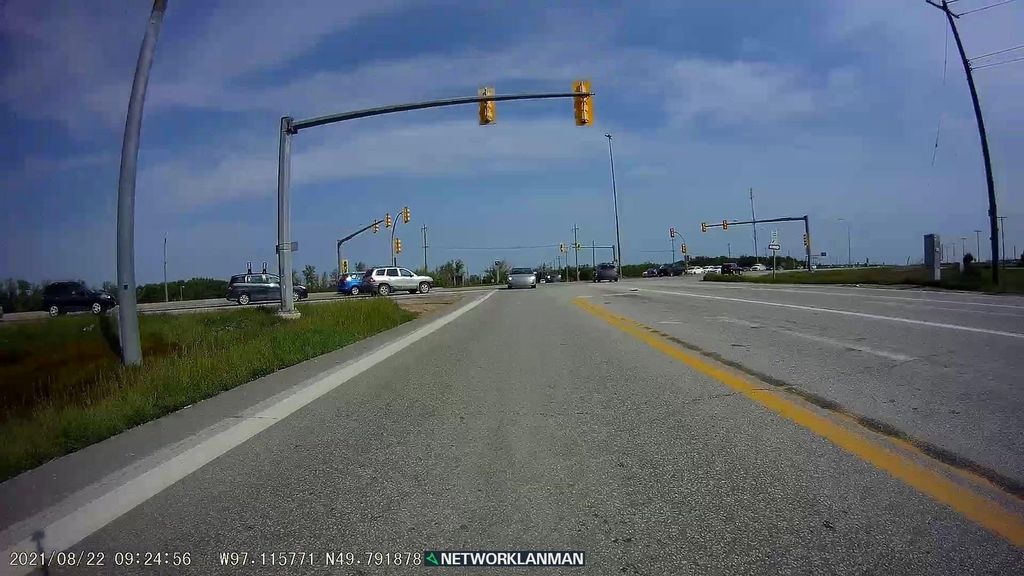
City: winnipeg